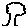
Label: tree